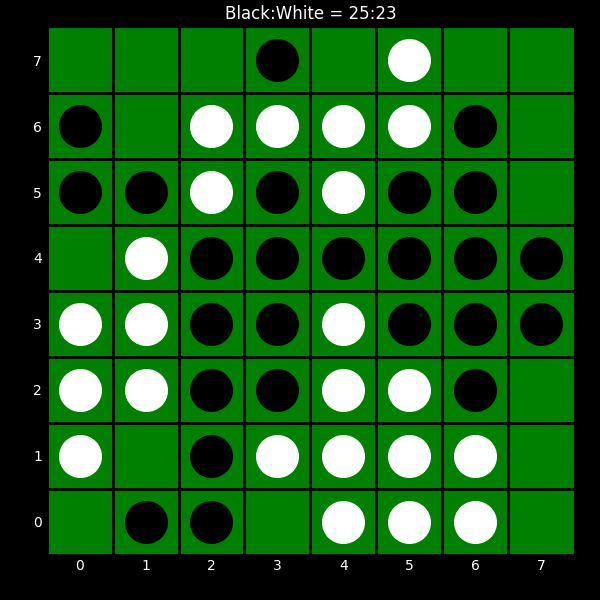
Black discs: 25
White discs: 23